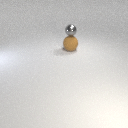
small gray metal sphere above large brown rubber sphere